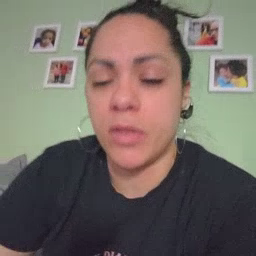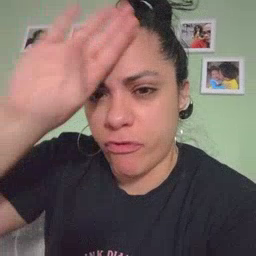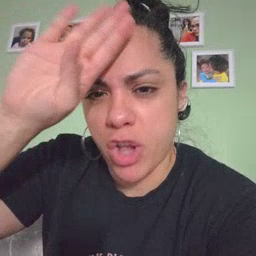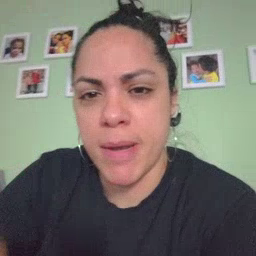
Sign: fireman